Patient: sex M, age 83
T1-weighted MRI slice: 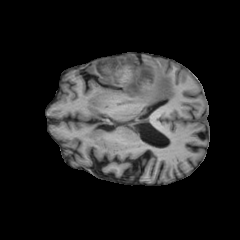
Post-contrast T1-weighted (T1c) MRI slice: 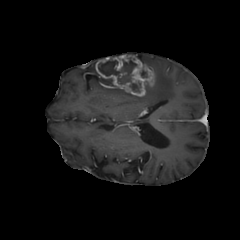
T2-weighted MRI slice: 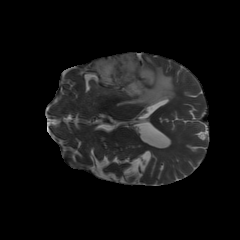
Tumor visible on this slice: yes
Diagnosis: Glioblastoma, IDH-wildtype
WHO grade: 4